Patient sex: F
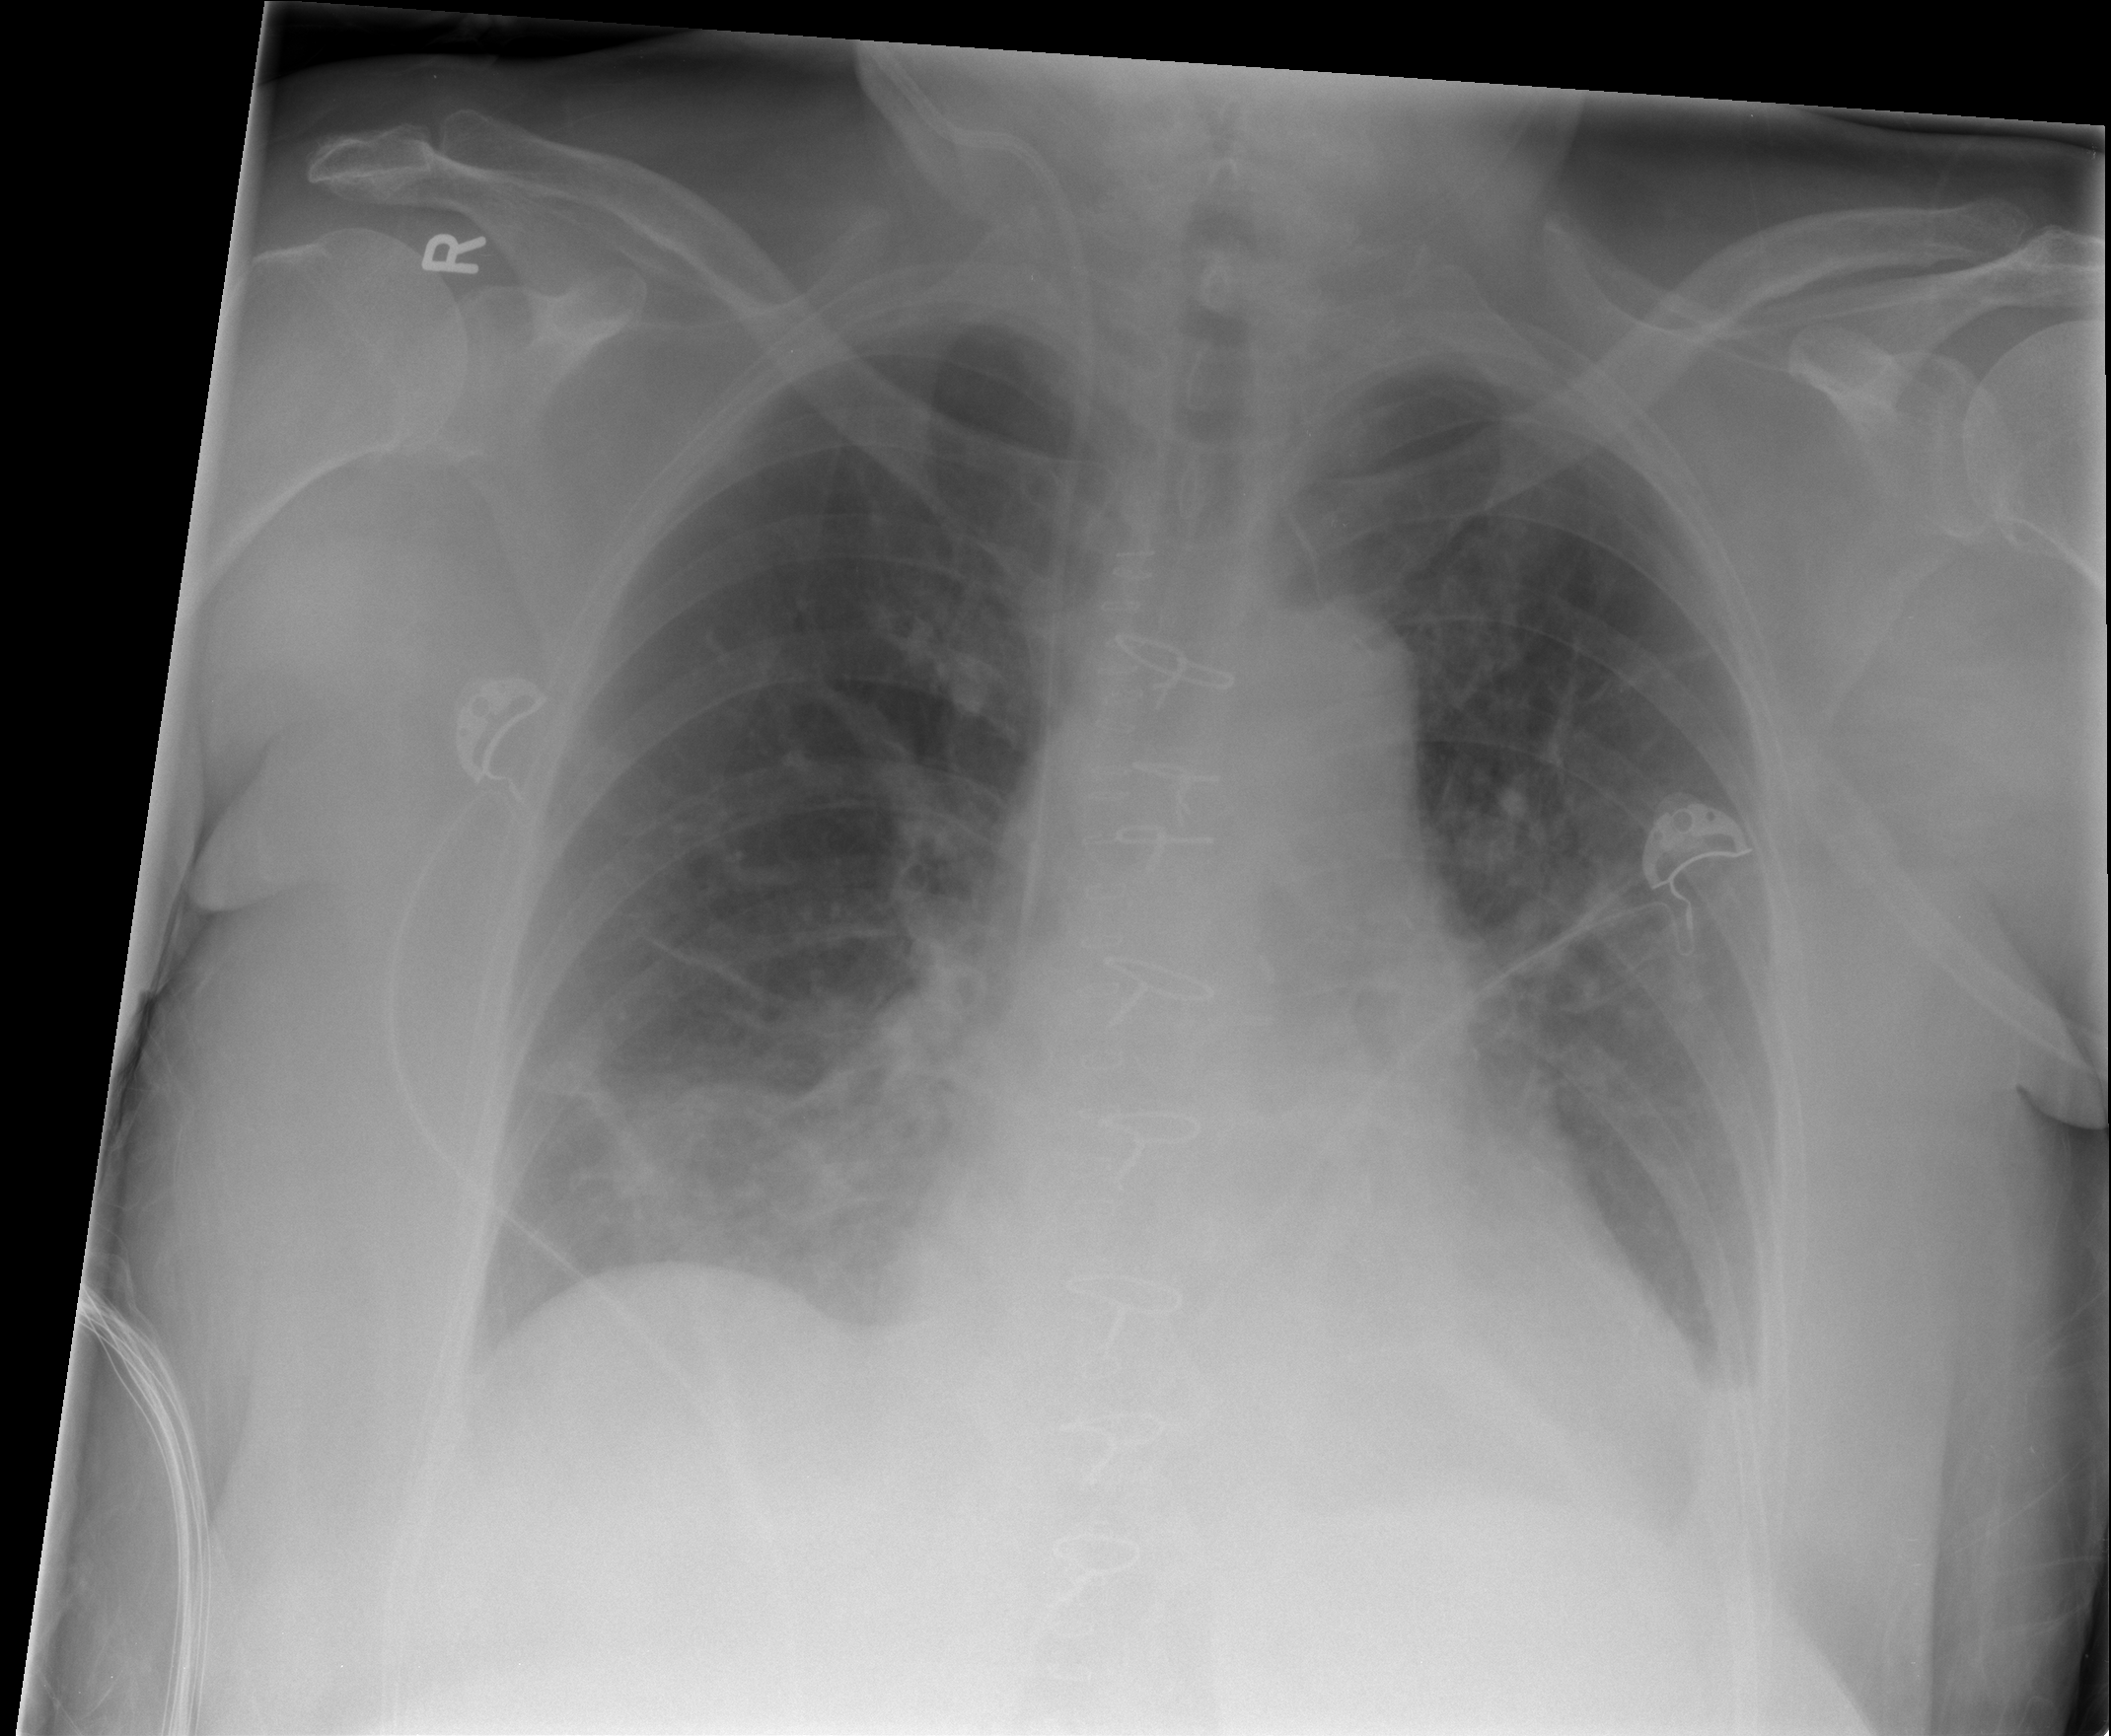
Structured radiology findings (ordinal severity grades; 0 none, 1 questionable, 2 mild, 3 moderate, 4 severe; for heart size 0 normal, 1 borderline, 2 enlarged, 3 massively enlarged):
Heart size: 1
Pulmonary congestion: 2
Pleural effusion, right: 0
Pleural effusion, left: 2
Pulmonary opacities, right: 0
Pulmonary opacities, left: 0
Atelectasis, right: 3
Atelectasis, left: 2